Question: Iv read a lot of posts but no success in fixing this. A help please....
Eclipse Juno / JSF
Project Structure :

teste.xhtml :
'''
<!DOCTYPE html[
<!ENTITY nbsp "&#160;">
<!ENTITY copy "&#169;">
] >
<html xmlns="http://www.w3.org/1999/xhtml"
xmlns:f="http://java.sun.com/jsf/core"
xmlns:h="http://java.sun.com/jsf/html"
xmlns:ui="http://java.sun.com/jsf/facelets">
<h:head>
<h:outputScript library="js" name="slides.min.jquery.js"/>
<h:graphicImage value="images/blog.png" />
<h:outputStylesheet name="css/estilo.css"/>
</h:head>
<h:body>
#{javax.faces.resource}
</h:body>
</html>
'''
The output is :
'''
<link type="text/css" rel="stylesheet" href="RES_NOT_FOUND">
'''
The same res_not_found to js and image
pom.xml :
'''
<dependencies>
<dependency>
<groupId>javax</groupId>
<artifactId>javaee-api</artifactId>
<version>6.0</version>
<scope>provided</scope>
</dependency>
<dependency>
<groupId>org.primefaces</groupId>
<artifactId>primefaces</artifactId>
<version>4.0</version>
</dependency>
<dependency>
<groupId>org.primefaces.extensions</groupId>
<artifactId>all-themes</artifactId>
<version>1.0.8</version>
</dependency>
<dependency>
<groupId>com.sun.facelets</groupId>
<artifactId>jsf-facelets</artifactId>
<version>1.1.14</version>
</dependency>
<dependency>
<groupId>com.sun.faces</groupId>
<artifactId>jsf-impl</artifactId>
<version>2.1.23</version>
<scope>provided</scope>
</dependency>
<dependency>
<groupId>com.sun.faces</groupId>
<artifactId>jsf-api</artifactId>
<version>2.1.23</version>
<scope>provided</scope>
</dependency>
<dependency>
<groupId>javax.faces</groupId>
<artifactId>javax.faces-api</artifactId>
<version>2.2</version>
</dependency>
<dependency>
<groupId>javax.servlet</groupId>
<artifactId>servlet-api</artifactId>
<version>3.0-alpha-1</version>
<scope>provided</scope>
</dependency>
<dependency>
<groupId>rome</groupId>
<artifactId>rome</artifactId>
<version>1.0</version>
</dependency>
<dependency>
<groupId>org.apache.pdfbox</groupId>
<artifactId>pdfbox</artifactId>
<version>1.8.3</version>
</dependency>
'''
'''
<!-- REPOSITORIOS MAVEN -->
<repositories>
<repository>
<id>prime-repo</id>
<name>PrimeFaces Maven Repository</name>
<url>http://repository.primefaces.org</url>
<layout>default</layout>
</repository>
<repository>
<id>jboss-repo</id>
<name>Jboss Maven Repository</name>
<url>http://repository.jboss.org</url>
</repository>
</repositories>
<build>
<plugins>
<!-- -CONFIGURANDO PLUGIN PARA GERACAO DOCUMENTACAO -->
<plugin>
<groupId>org.apache.maven.plugins</groupId>
<artifactId>maven-war-plugin</artifactId>
<version>2.3</version>
<configuration>
<outputDirectory>/srv/jboss-as-7.1.0.Final/standalone/deployments</outputDirectory>
</configuration>
</plugin>
<plugin>
<groupId>org.apache.maven.plugins</groupId>
<artifactId>maven-site-plugin</artifactId>
<version>3.2</version>
<configuration>
<locales>pt-BR</locales>
</configuration>
</plugin>
<plugin>
<groupId>org.apache.maven.plugins</groupId>
<artifactId>maven-deploy-plugin</artifactId>
<version>2.7</version>
</plugin>
<plugin>
<groupId>org.apache.maven.plugins</groupId>
<artifactId>maven-assembly-plugin</artifactId>
<version>2.4</version>
<configuration>
<!-- <descriptorRefs> <descriptorRef> jar-with-dependencies </descriptorRef>
</descriptorRefs> -->
</configuration>
</plugin>
<plugin>
<groupId>org.apache.maven.plugins</groupId>
<artifactId>maven-compiler-plugin</artifactId>
<version>3.0</version>
<configuration>
<executable>${JAVA_HOME}/bin/javac</executable>
<compilerVersion>1.6</compilerVersion>
<source>1.6</source>
<target>1.6</target>
</configuration>
</plugin>
<plugin>
<artifactId>maven-resources-plugin</artifactId>
<version>2.6</version>
<executions>
<execution>
<id>copy-resources</id>
<phase>validate</phase>
<goals>
<goal>copy-resources</goal>
</goals>
<configuration>
<outputDirectory>${basedir}/target/abc/resources
</outputDirectory>
<resources>
<resource>
<directory>src/main/resources</directory>
<filtering>true</filtering>
</resource>
</resources>
</configuration>
</execution>
</executions>
</plugin>
</plugins>
</build>
<properties>
<project.build.sourceEncoding>UTF-8</project.build.sourceEncoding>
</properties>
'''
jboss-web.xml
'''
<?xml version="1.0" encoding="UTF-8"?>
<jboss-web xmlns="http://www.jboss.com/xml/ns/javaee"
xmlns:xsi="http://www.w3.org/2001/XMLSchema-instance"
xsi:schemaLocation="http://www.jboss.com/xml/ns/javaee
http://www.jboss.org/j2ee/schema/jboss-web_5_1.xsd">
<!-- URL to access the web module -->
<context-root>/</context-root>
</jboss-web>
'''
web.xml
'''
<servlet>
<servlet-name>Faces Servlet</servlet-name>
<servlet-class>javax.faces.webapp.FacesServlet</servlet-class>
</servlet>
<servlet-mapping>
<servlet-name>Faces Servlet</servlet-name>
<url-pattern>*.xhtml</url-pattern>
</servlet-mapping>
'''
Ive tried a lot of settings for h:outputStyleSheet but with no success.....
thanks in advance
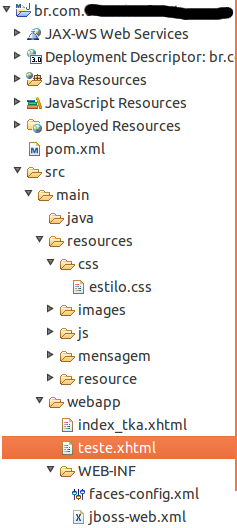
Answer: The 'Resources' folder must be inside the 'webapp' folder, not in the root 'main' package.

and keep your code the same
'''
<h:outputStylesheet name="css/estilo.css"/>
'''
Do not use the css as a library.
See More:
- <URL>